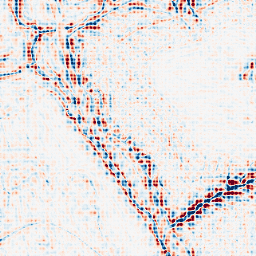
Category: wavelet
Decomposition family: wavelet_dwt
Decomposition parameters: wavelet: db4
level: 3
Upsampling method: sinc_blackman
Upsampling parameters: scale: 8
kernel_size: 8
Upsampling scale: 8